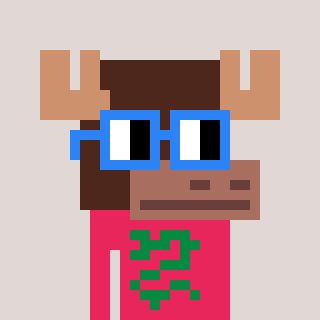
a pixel art character with square blue glasses, a moose-shaped head and a redpinkish-colored body on a warm background